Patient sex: F
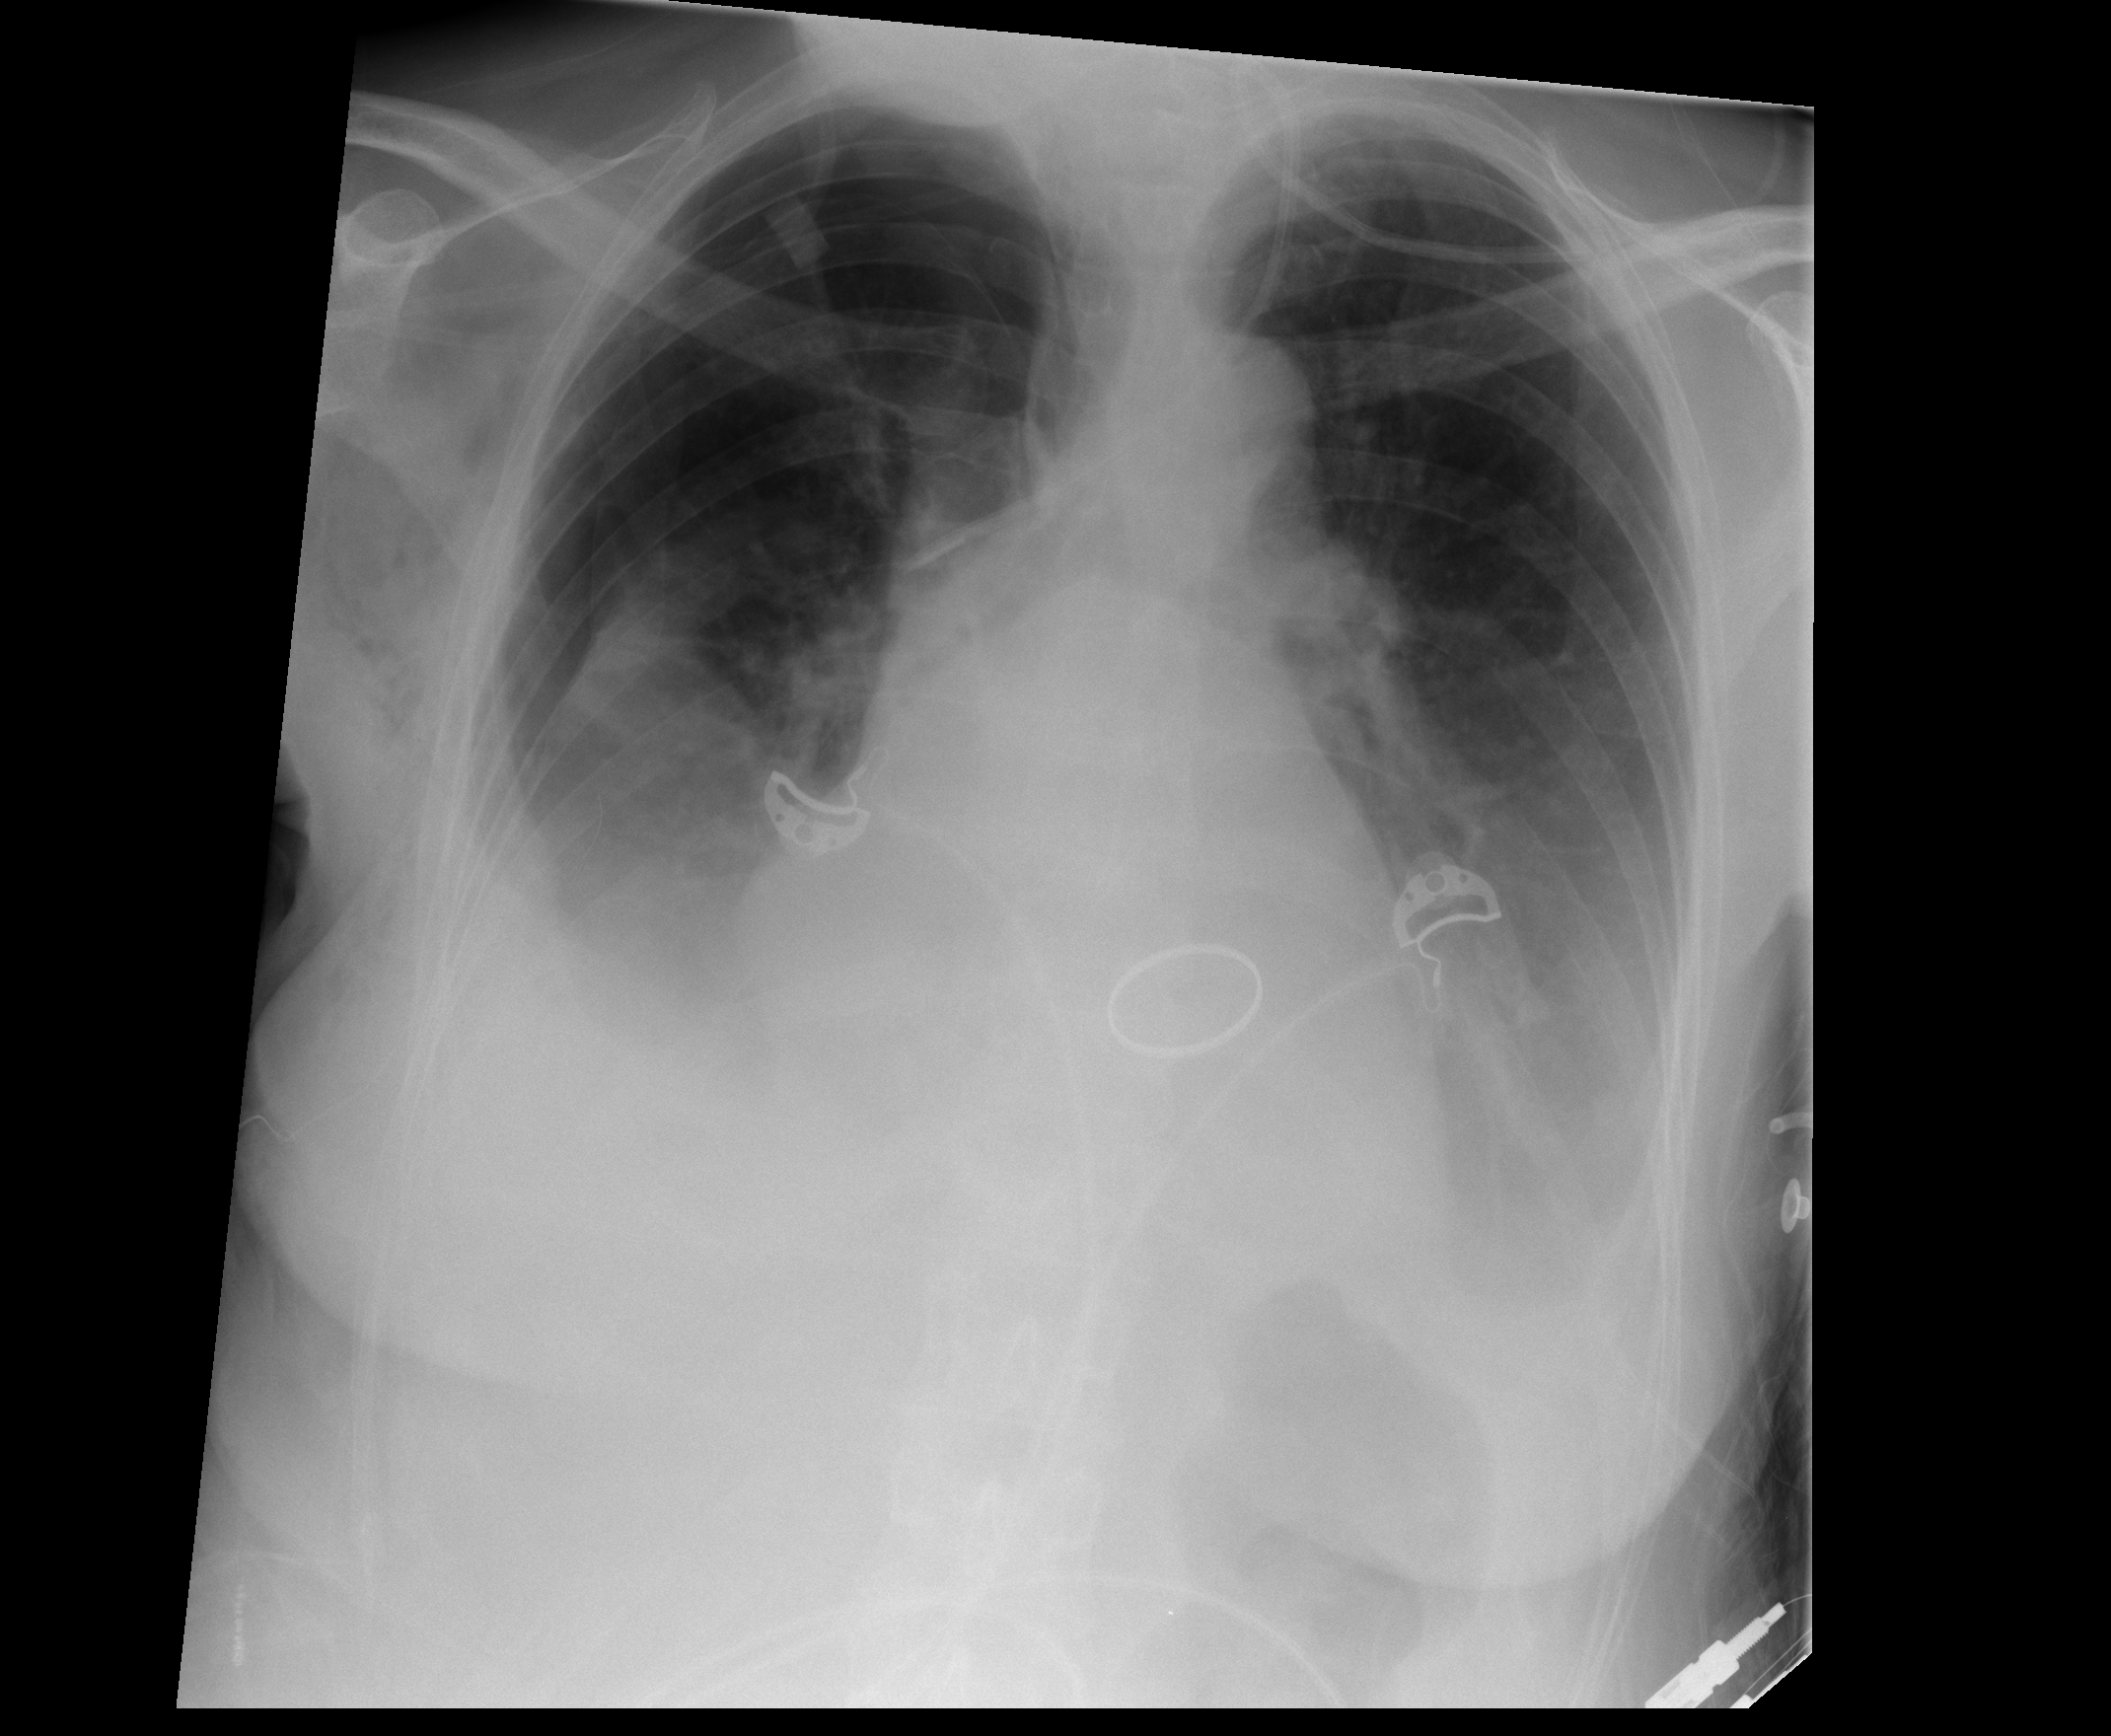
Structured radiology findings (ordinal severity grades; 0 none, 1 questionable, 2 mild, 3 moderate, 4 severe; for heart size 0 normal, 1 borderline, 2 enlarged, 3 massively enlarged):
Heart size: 0
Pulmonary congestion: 0
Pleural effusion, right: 2
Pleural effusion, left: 2
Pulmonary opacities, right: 0
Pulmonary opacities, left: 0
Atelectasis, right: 2
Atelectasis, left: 2